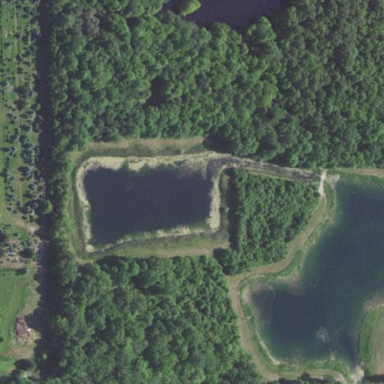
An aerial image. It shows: Pond with natural water.